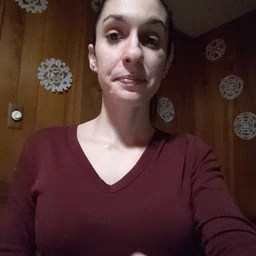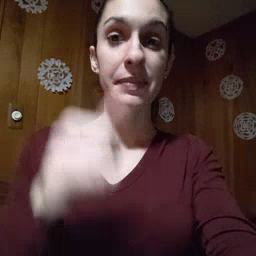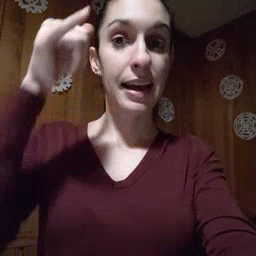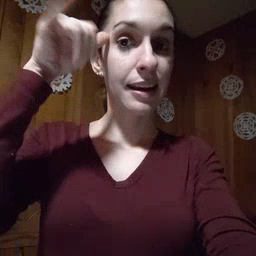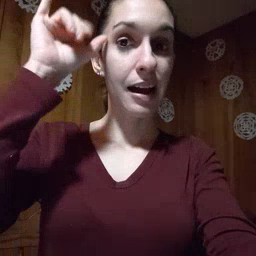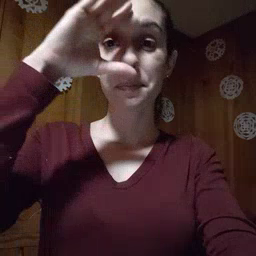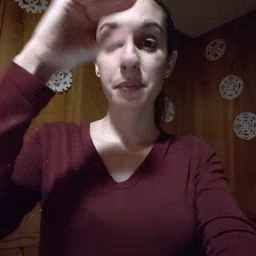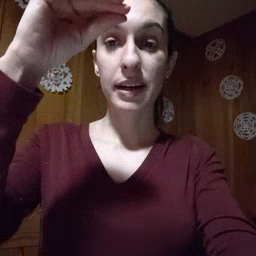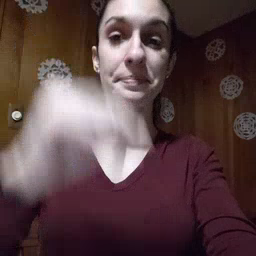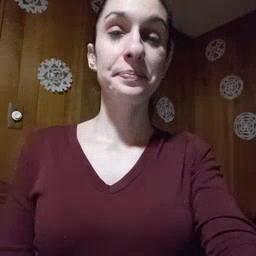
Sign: cowboy